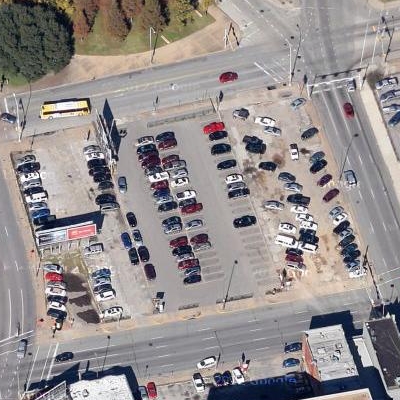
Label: Parking